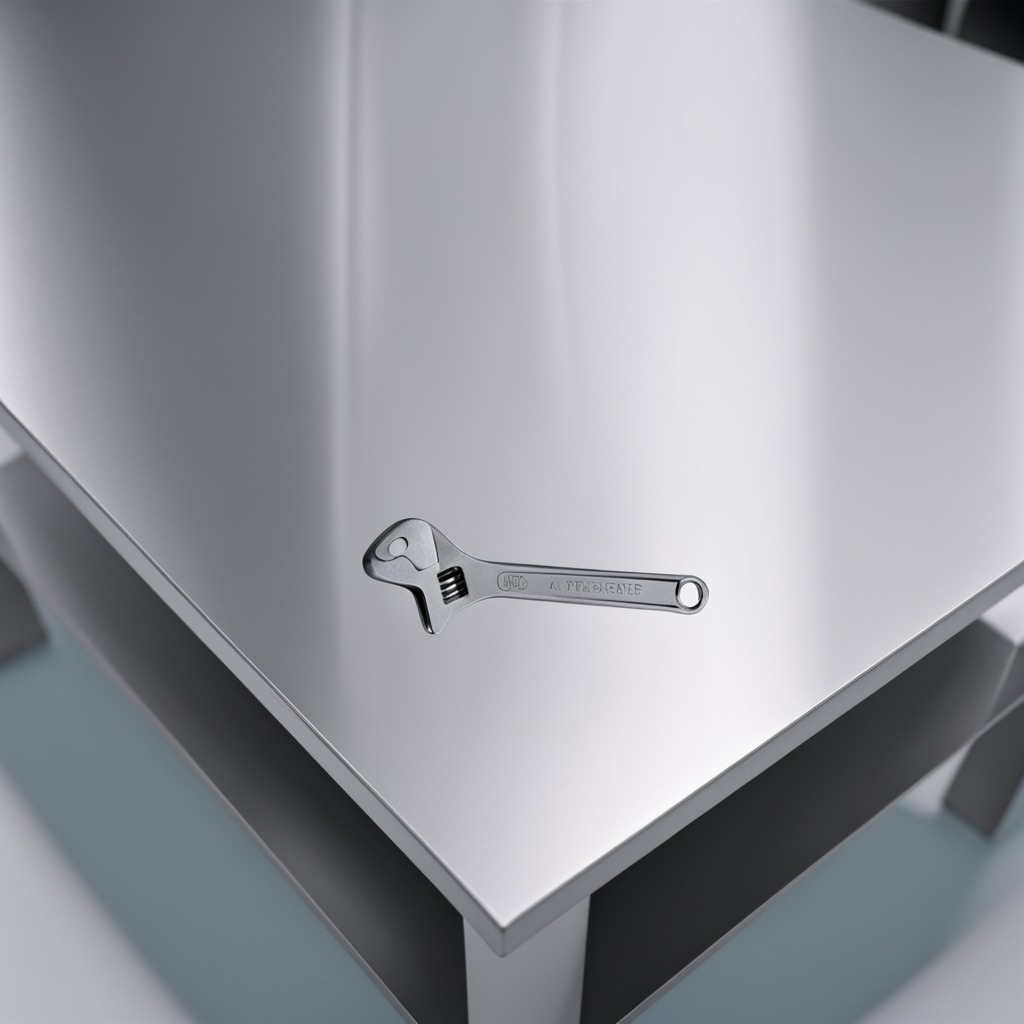
A wrench is lying on a stainless steel table in a high-end prototyping lab.